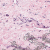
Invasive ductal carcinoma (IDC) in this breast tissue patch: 0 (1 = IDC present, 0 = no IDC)